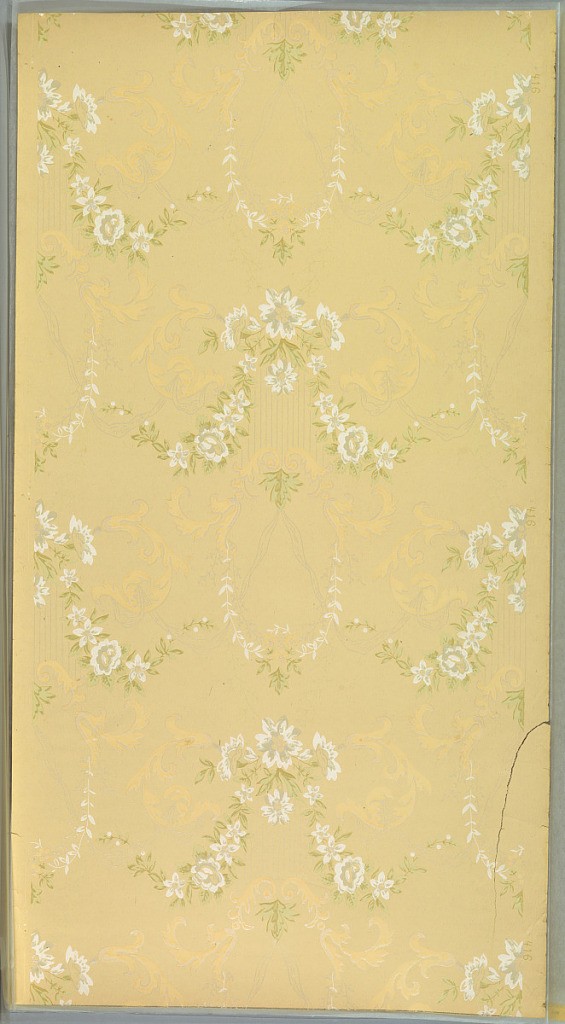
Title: Sidewall
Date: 1905–1915
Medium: Machine-printed paper, liquid mica
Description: Small four-flower bouquets connected by layers of floral swag, foliate scrolls, ribbon swag, vertical lines, and twig-like swag. Ground is a light beige. Printed in greens, white, white mica, orange, grey and silver mica. Large tear.